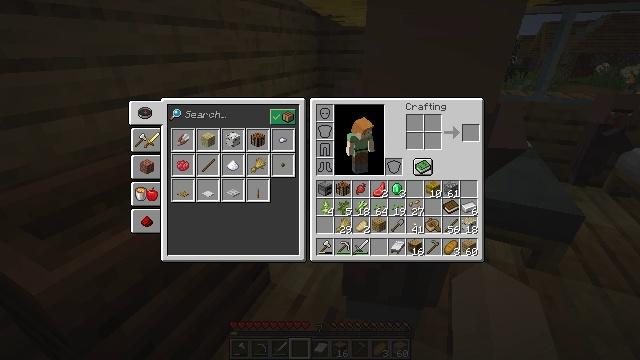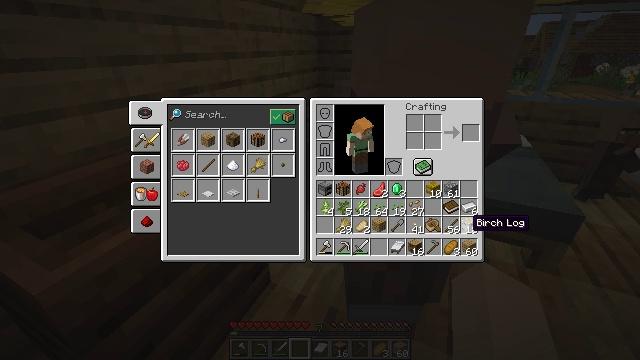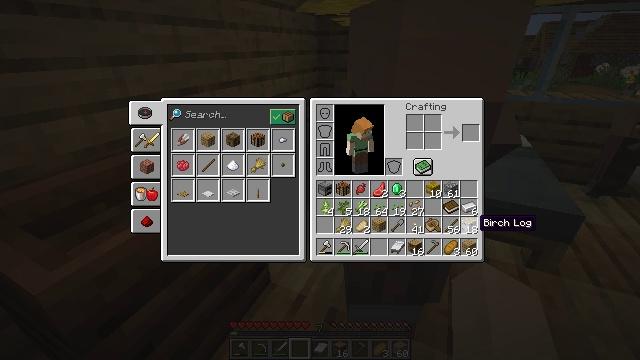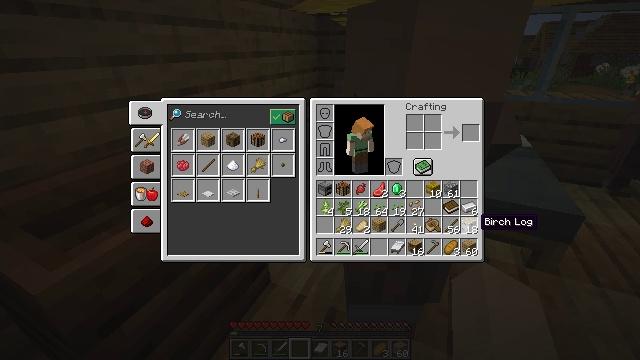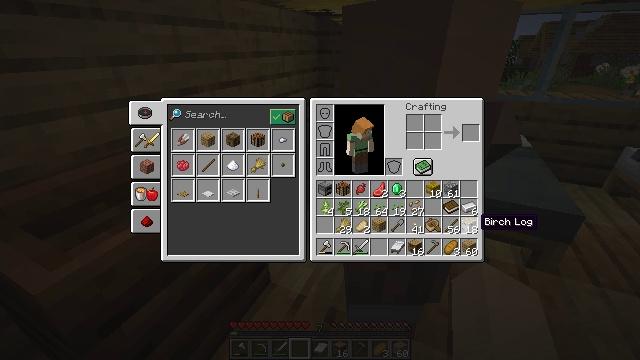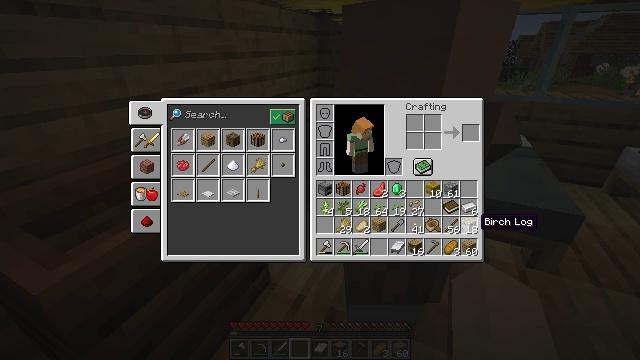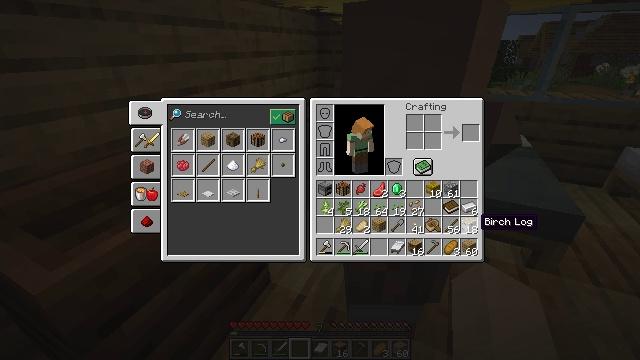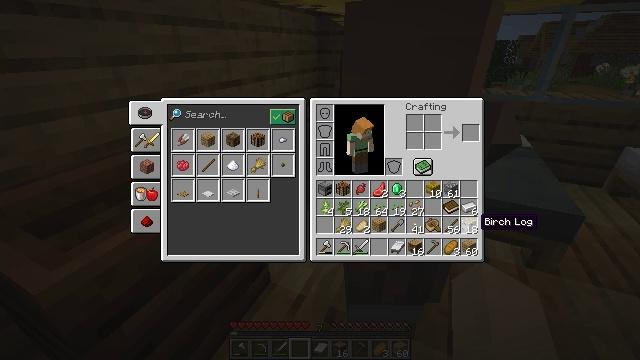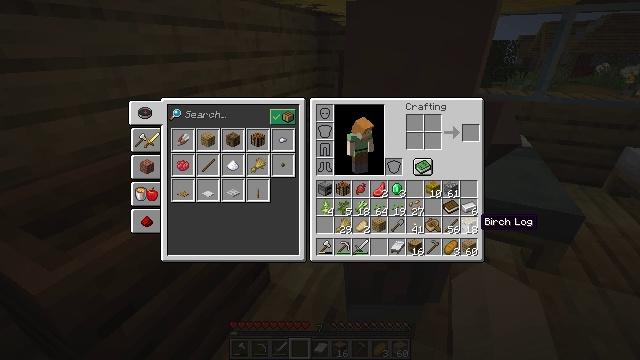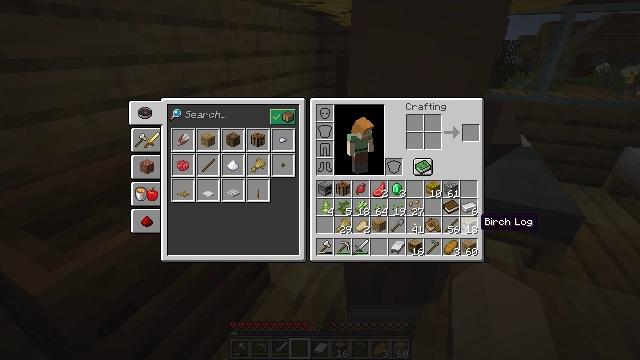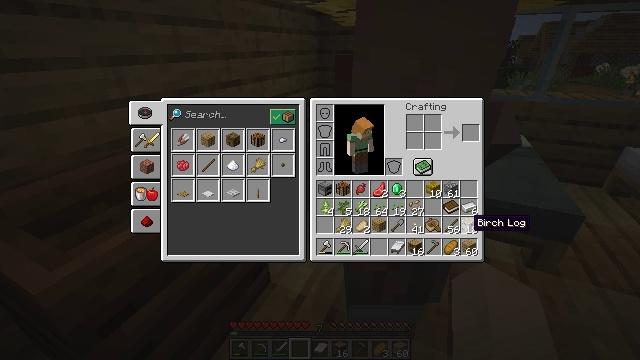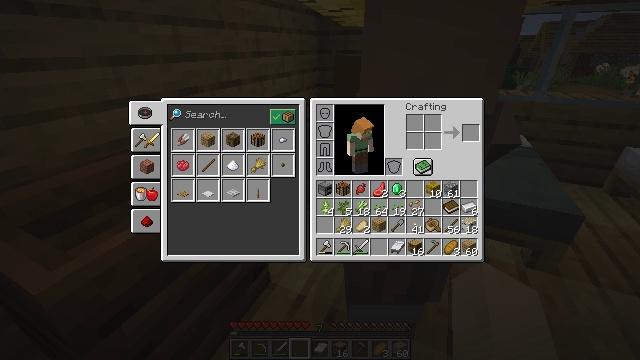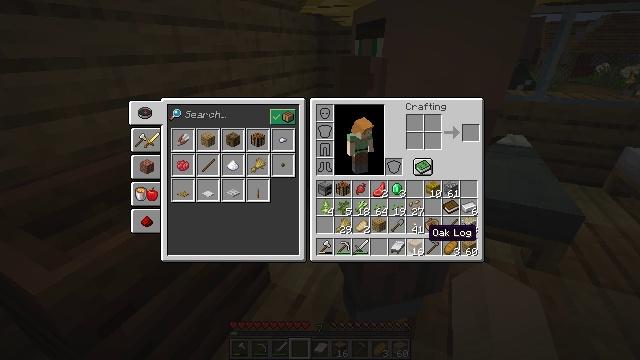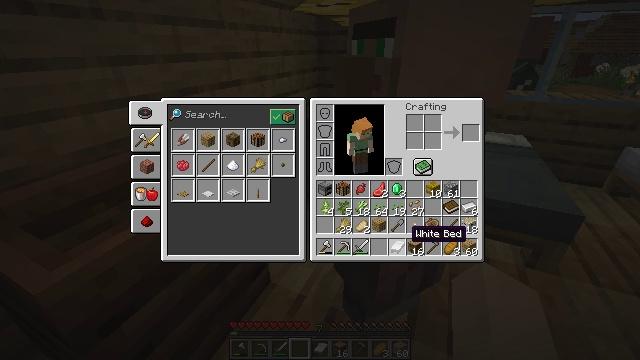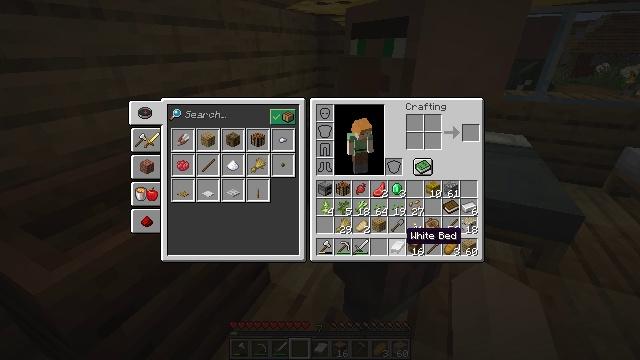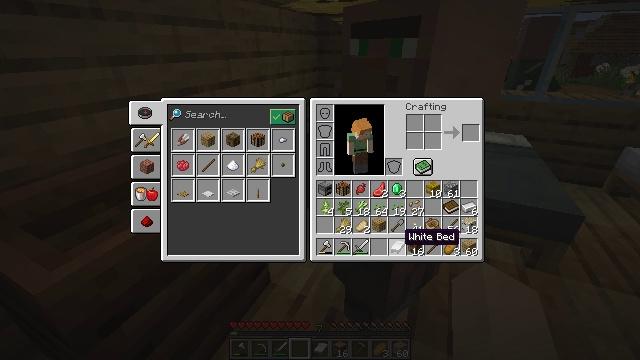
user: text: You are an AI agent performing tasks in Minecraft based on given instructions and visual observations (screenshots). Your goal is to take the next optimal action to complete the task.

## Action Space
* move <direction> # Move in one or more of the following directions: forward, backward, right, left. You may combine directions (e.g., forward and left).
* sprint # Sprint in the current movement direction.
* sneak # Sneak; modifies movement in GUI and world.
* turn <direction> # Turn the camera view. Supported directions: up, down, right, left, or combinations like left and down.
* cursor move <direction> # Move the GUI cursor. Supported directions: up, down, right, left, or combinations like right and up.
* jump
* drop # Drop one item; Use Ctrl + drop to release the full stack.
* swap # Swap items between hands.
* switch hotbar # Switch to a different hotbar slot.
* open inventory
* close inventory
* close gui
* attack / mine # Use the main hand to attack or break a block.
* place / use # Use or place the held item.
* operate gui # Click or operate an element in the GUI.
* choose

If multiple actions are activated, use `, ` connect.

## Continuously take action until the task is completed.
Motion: motion action
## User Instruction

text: Left click on the fletching table to mine it.
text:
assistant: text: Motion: cursor move right
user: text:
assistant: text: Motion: cursor move right
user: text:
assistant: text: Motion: no_op
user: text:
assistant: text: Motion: no_op
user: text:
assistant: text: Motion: no_op
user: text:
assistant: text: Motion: no_op
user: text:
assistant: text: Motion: no_op
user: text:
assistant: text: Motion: no_op
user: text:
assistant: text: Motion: no_op
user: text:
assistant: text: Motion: cursor move left
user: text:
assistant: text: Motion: cursor move left
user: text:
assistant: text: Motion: cursor move left
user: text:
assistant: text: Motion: cursor move left
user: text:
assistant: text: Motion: no_op
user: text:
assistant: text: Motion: no_op
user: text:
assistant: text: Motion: no_op
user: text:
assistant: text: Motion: cursor move left
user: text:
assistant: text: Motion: cursor move left
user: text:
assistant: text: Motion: no_op
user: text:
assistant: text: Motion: no_op
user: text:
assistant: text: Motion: no_op
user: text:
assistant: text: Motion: no_op
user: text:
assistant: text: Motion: no_op
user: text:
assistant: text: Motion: cursor move left
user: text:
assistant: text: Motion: cursor move left
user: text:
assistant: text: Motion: no_op
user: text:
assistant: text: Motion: no_op
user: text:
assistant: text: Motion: no_op
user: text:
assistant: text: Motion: no_op
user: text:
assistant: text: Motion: no_op